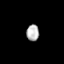
Tissue: prostate
Cell type: B cells
Senescence score: 0.781
Nuclear area (px): 201
Mean DAPI intensity: 181.806